Question: Dojo 1.6.1 is being used. In IE8 the linkdialog in dojo editor sometimes doesnt render fully. The RHS border on Link dialog doesnt show up sometimes on IE.
Any suggestion how to fix this?

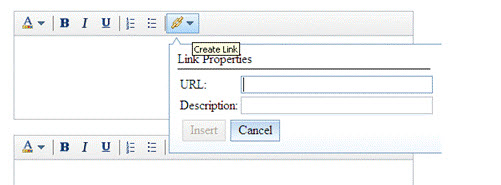
Answer: Answering my own question:
Adding the following line fixed it
'''
<!DOCTYPE html PUBLIC "-//W3C//DTD HTML 4.01 Transitional//EN" "http://www.w3.org/TR/html4/loose.dtd">
'''